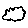
Label: cloud